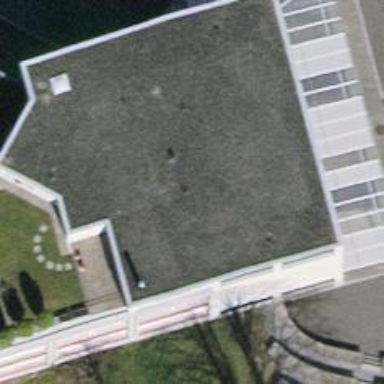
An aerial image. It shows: School building.